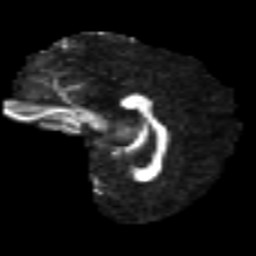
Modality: FA
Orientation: sagittal
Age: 25
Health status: ill
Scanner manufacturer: philips
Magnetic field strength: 3 T
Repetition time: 9 s
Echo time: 0.127 s